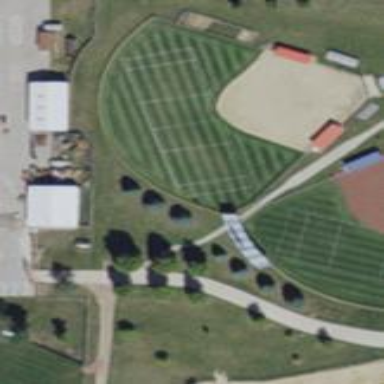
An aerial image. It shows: Softball pitch for baseball enthusiasts.